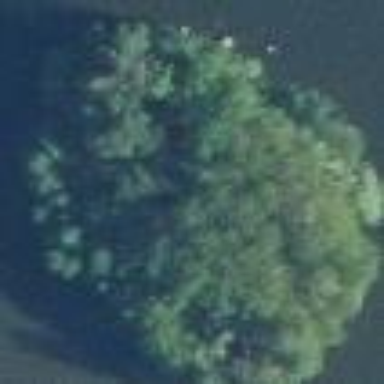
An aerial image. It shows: Islet surrounded by woodland.